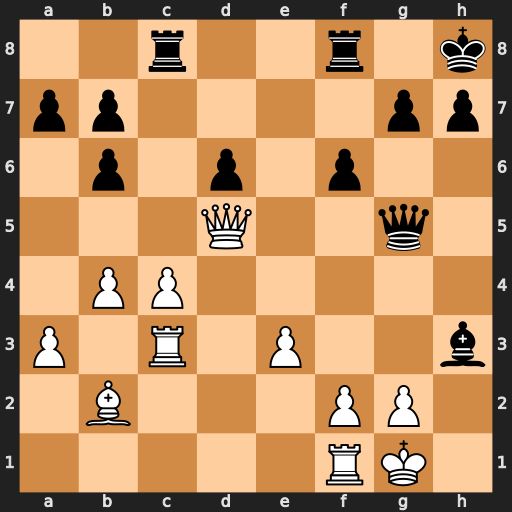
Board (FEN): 2r2r1k/pp4pp/1p1p1p2/3Q2q1/1PP5/P1R1P2b/1B3PP1/5RK1
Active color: w
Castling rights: -
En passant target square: -
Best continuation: Qxg5 fxg5 gxh3